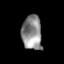
Tissue: skin
Cell type: Epithelial cells
Senescence score: 0.2552
Nuclear area (px): 667
Mean DAPI intensity: 141.672